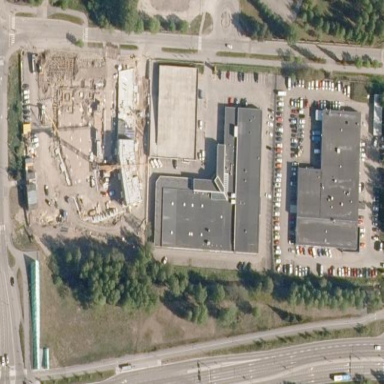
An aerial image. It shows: Car shop building.